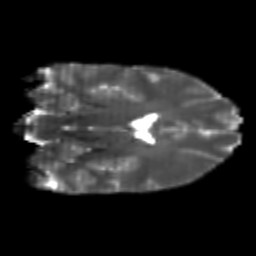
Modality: T2w
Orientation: coronal
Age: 23
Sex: female
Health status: healthy
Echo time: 0.074 s